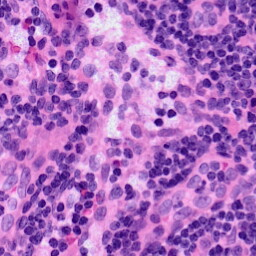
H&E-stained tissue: LymphNode